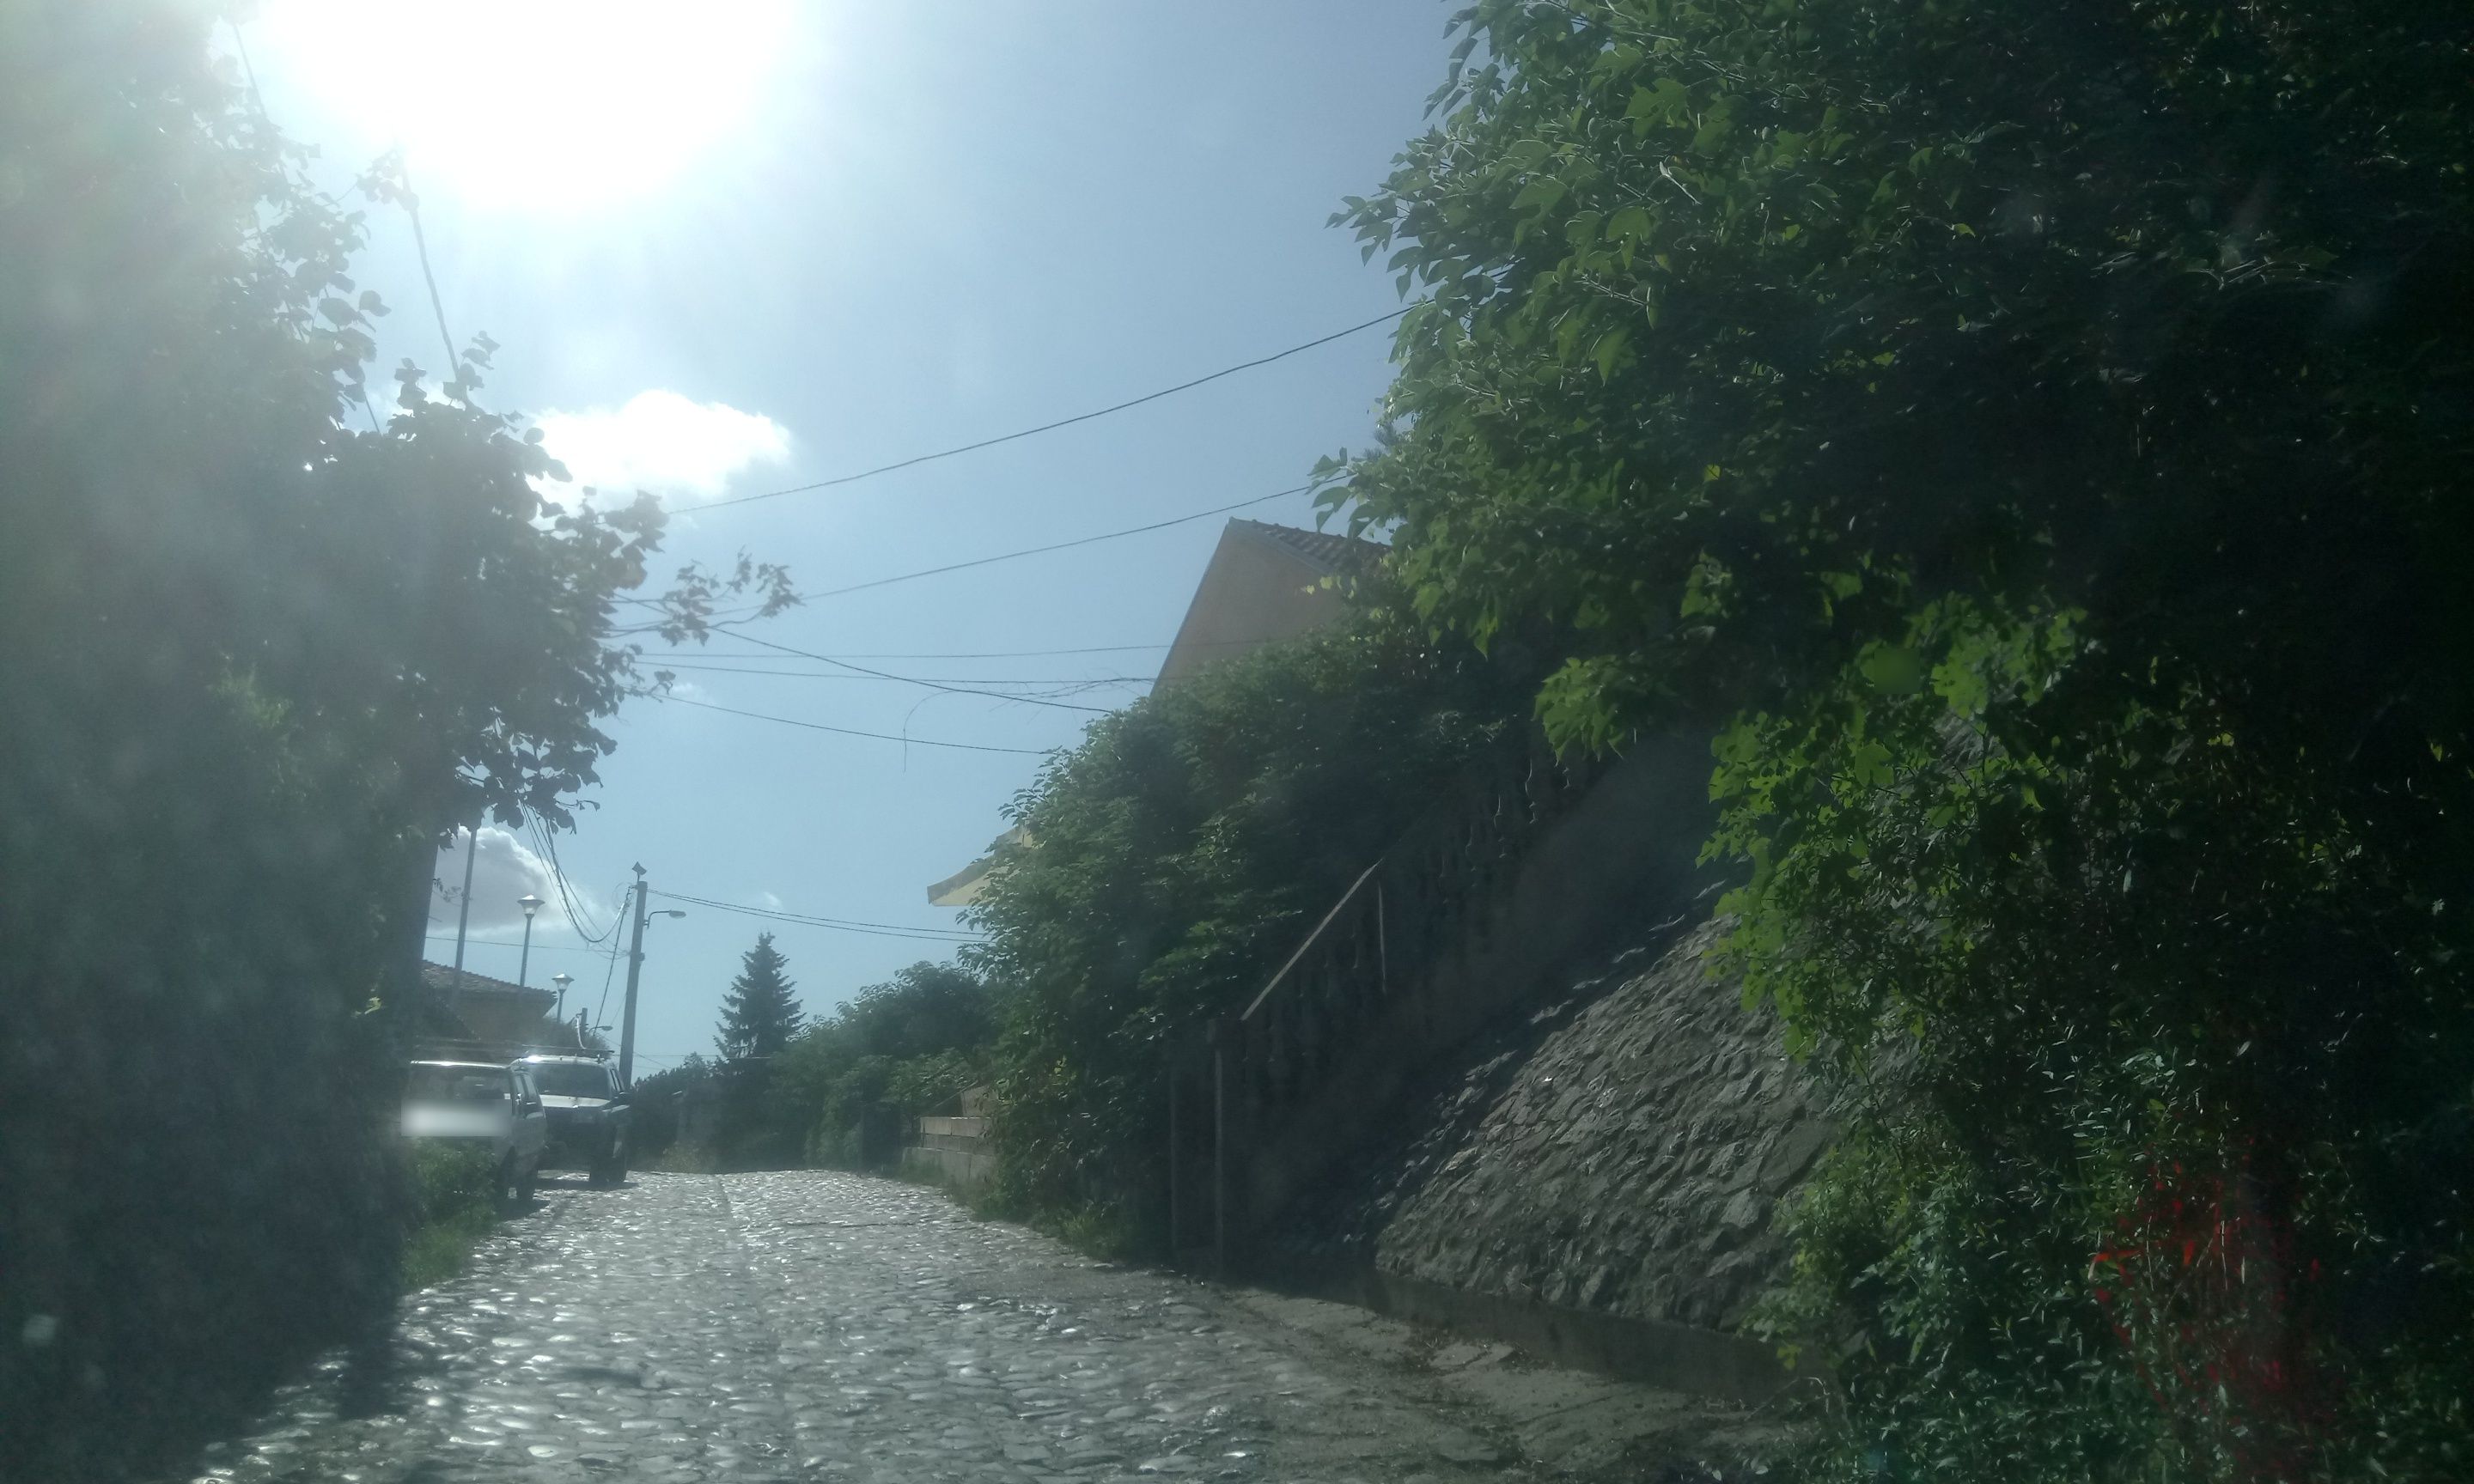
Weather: clear
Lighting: day
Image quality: slightly poor
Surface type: driving surface
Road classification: residential, steps
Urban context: urban centre
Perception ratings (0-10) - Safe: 1.45, Lively: 0.66, Beautiful: 7.88, Boring: 7.8, Depressing: 9.01, Wealthy: 3.98